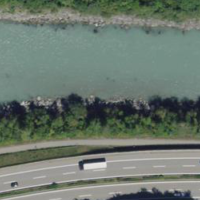
EUNIS habitat code: 57
Species observed at this site:
Populus tremula
Prunus padus